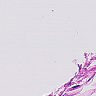
Metastatic tissue present: no